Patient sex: M
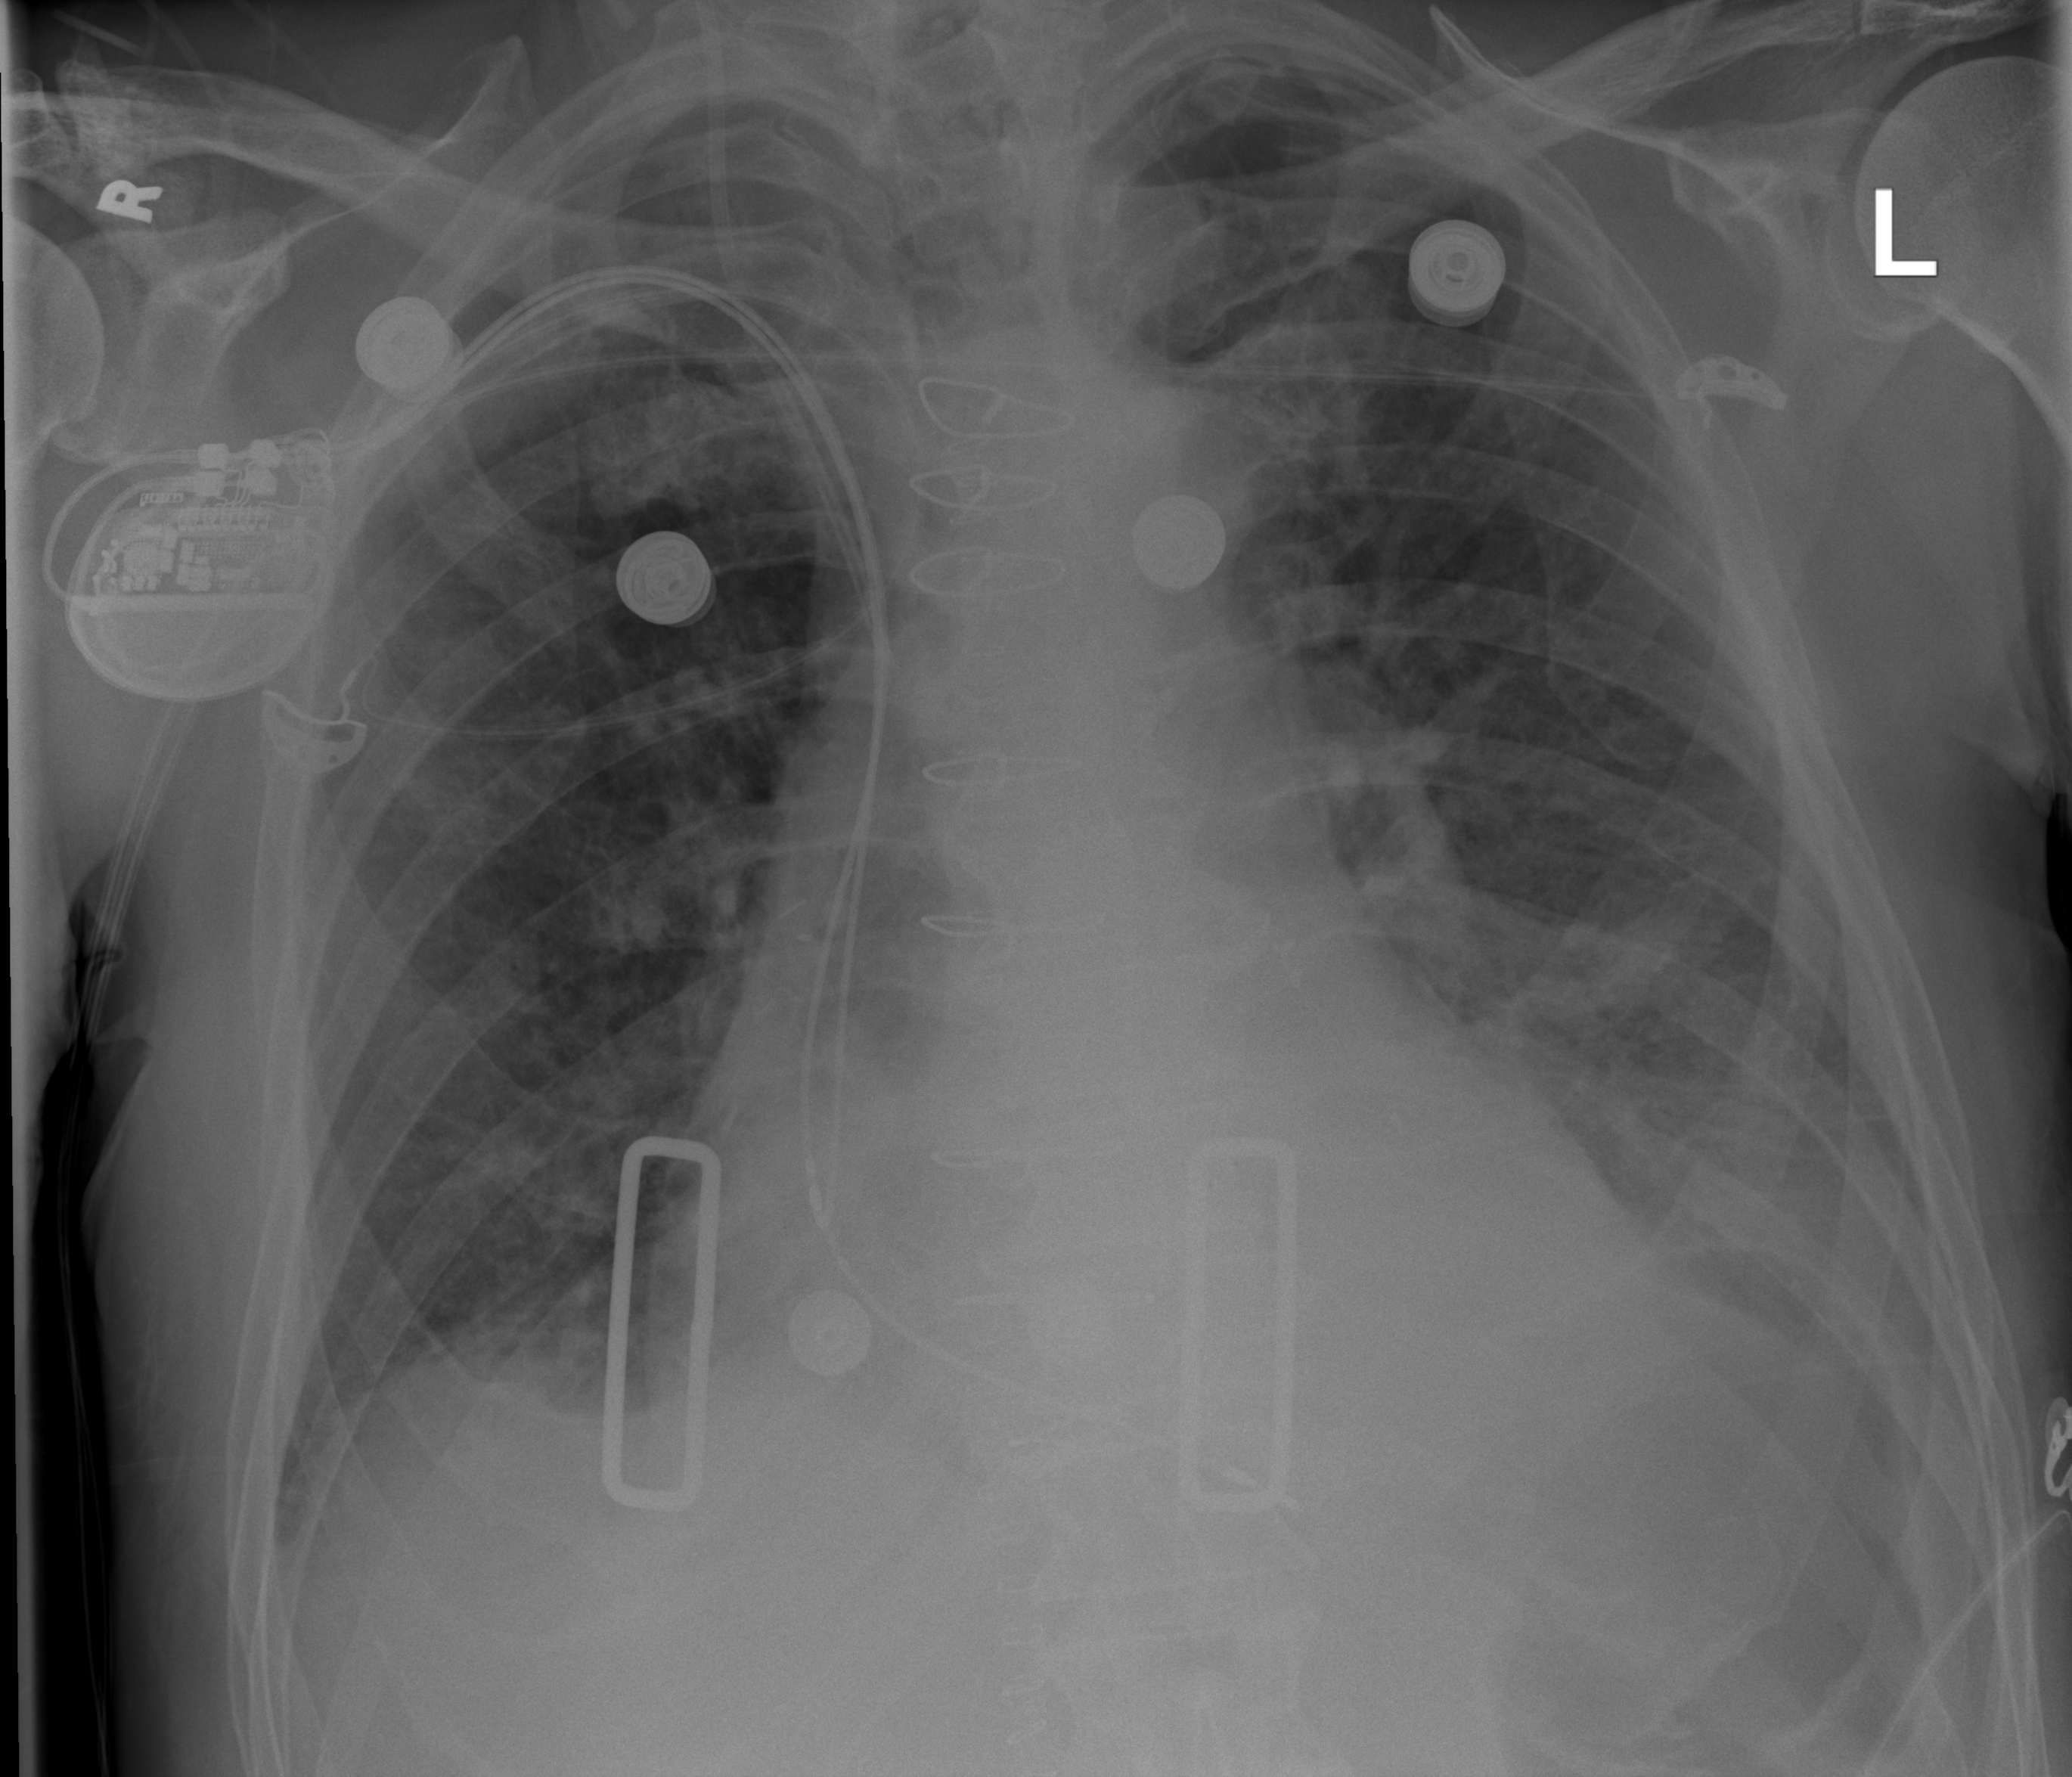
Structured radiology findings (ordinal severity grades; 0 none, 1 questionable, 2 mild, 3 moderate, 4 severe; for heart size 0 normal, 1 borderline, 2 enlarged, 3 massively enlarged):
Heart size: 1
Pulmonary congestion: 2
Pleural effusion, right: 1
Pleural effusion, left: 2
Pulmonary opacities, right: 2
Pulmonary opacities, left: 2
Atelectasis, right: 2
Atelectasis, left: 2